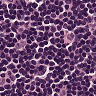
Metastatic tissue present: no